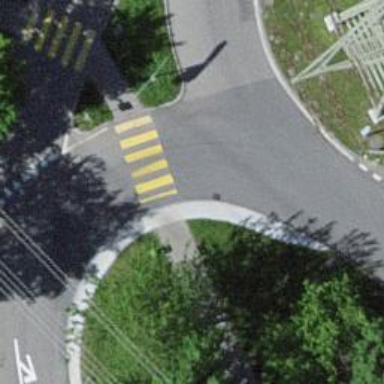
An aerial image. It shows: Uncontrolled zebra crossing on the road.